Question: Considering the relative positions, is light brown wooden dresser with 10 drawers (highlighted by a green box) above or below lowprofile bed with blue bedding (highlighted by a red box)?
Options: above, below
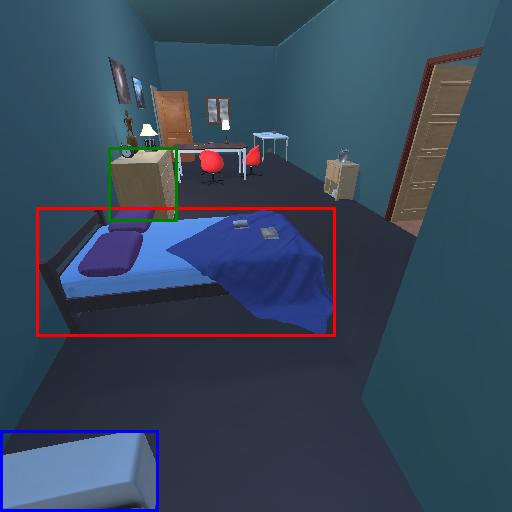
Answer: above